Как показано на рисунке, два шарика (их можно рассматривать как материальные точки) 1 и 2 с одинаковыми массами могут двигаться по гладкому горизонтальному жёлобу $AB$ со стенками на концах. Все столкновения шариков со стенками и друг с другом полностью упругие. Изначально шарики 1 и 2 находятся в точках, разделяющих жёлоб на три равные части, и движутся в одном направлении, но не обязательно с одной и той же скоростью.
Найдите отношение начальных скоростей шариков $v_1/v_2$, если известно, что второе столкновение шариков между собой произошло точно в середине жёлоба.
Найдите отношение начальных скоростей шариков $v_1/v_2$, если известно, что пятое столкновение шариков между собой произошло точно в середине жёлоба. Какое число решений $N$ удовлетворяет этим требованиям? $\textit{Примечание:}$ в пункте 2 удобно сначала найти общее решение и уже из него найти все чаcтные.
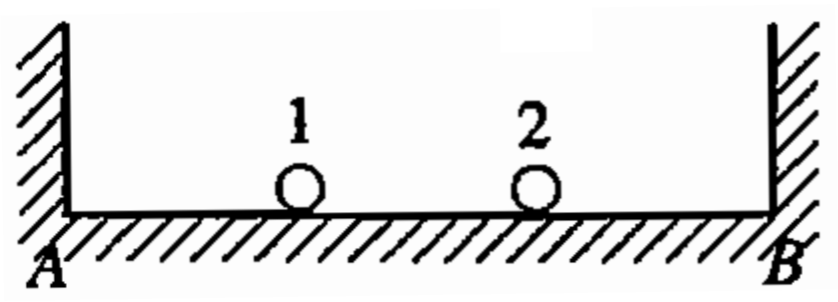
Найдите отношение начальных скоростей шариков $v_1/v_2$, если известно, что второе столкновение шариков между собой произошло точно в середине жёлоба.
Ответ: \[\frac{v_1}{v_2}=\frac{7}{11}.\]

Найдите отношение начальных скоростей шариков $v_1/v_2$, если известно, что пятое столкновение шариков между собой произошло точно в середине жёлоба. Какое число решений $N$ удовлетворяет этим требованиям?
Ответ: \[N=5,\ \frac{v_1}{v_2}\in\left\{5,\frac{25}{17},\frac{25}{29},\frac{13}{29},\frac{1}{29}\right\}.\]
Темы:
T, Механика, Соударения, Китайские